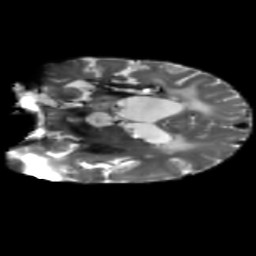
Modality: T2w
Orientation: coronal
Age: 52
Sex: male
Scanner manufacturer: siemens
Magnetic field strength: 3 T
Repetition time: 5.25 s
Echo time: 0.08 s